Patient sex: M
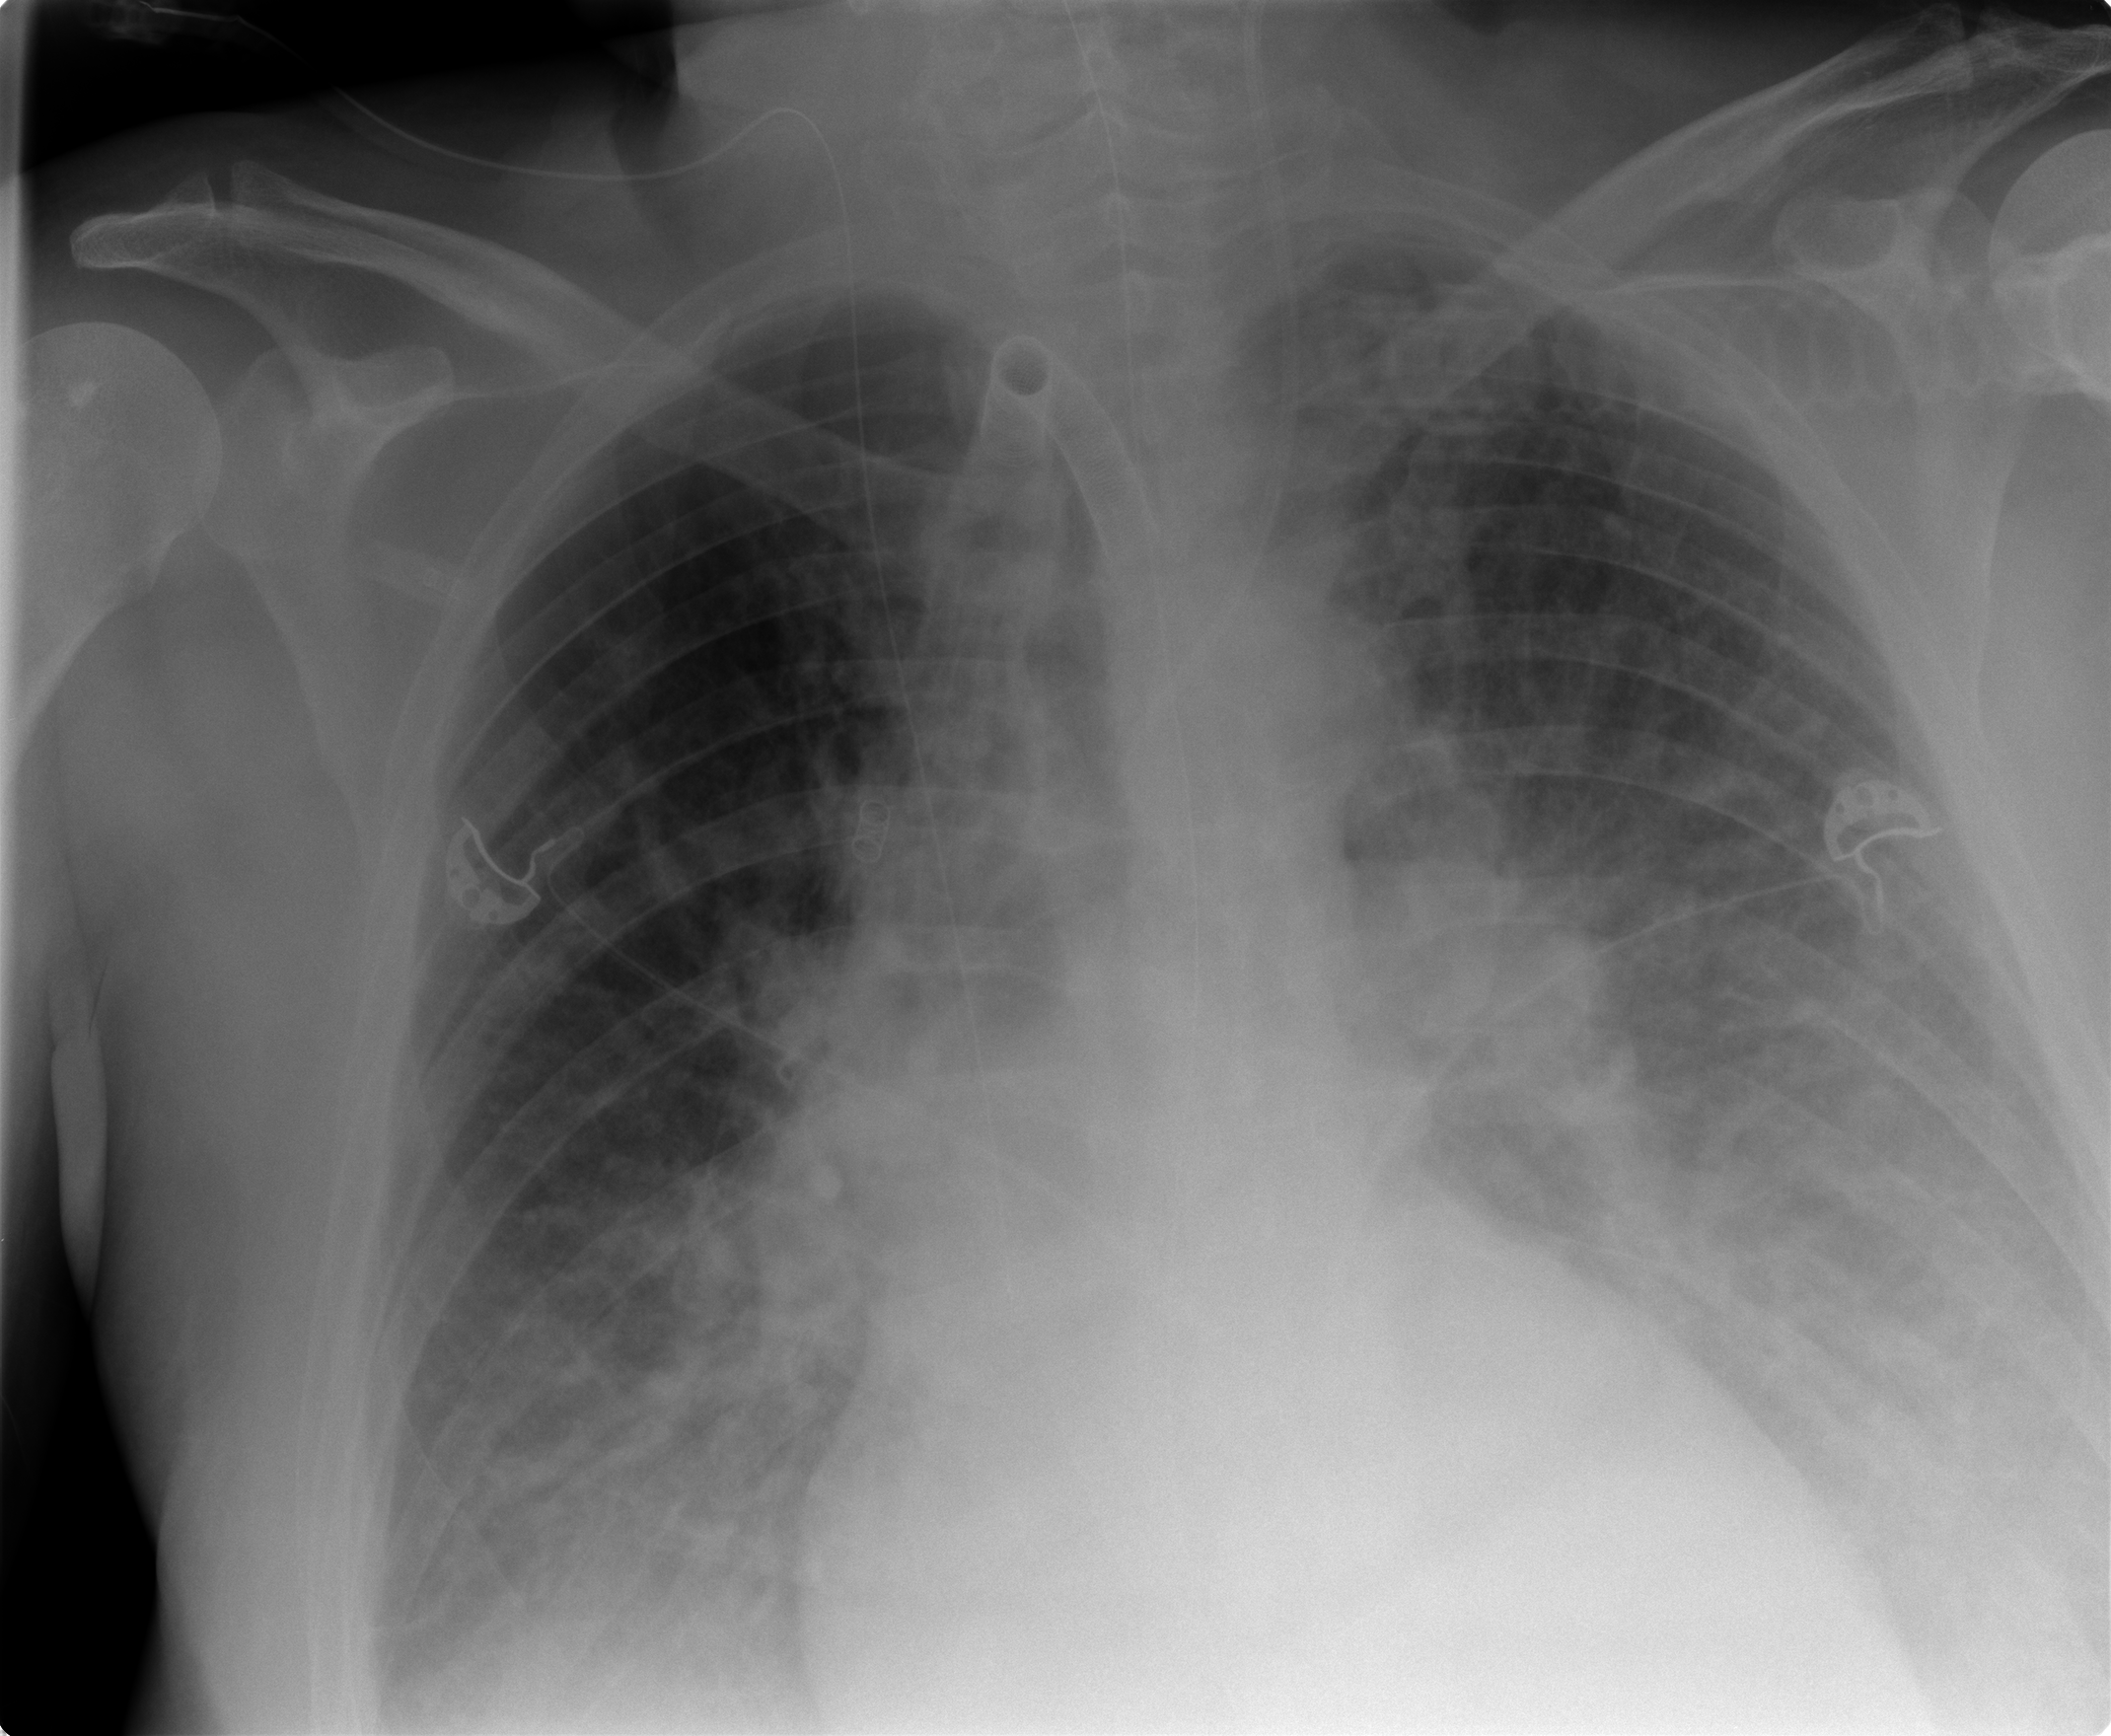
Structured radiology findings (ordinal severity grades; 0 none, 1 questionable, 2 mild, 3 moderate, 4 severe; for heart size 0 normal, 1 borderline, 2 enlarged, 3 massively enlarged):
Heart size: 1
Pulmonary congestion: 2
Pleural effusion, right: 2
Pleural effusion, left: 3
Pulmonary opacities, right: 2
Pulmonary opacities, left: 2
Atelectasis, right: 2
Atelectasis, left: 2